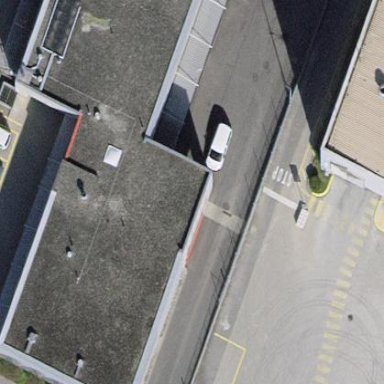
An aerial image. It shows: Office building.